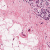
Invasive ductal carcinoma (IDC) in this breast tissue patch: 0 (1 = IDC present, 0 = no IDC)